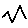
Label: zigzag